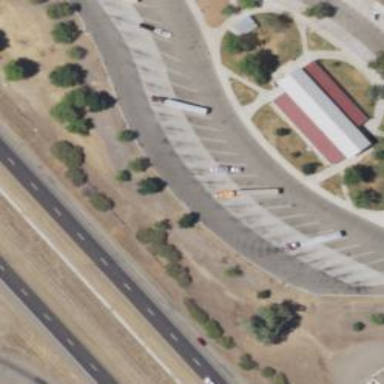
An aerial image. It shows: Rest area along the road.